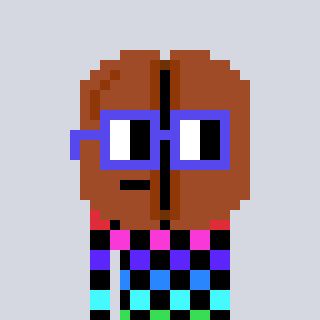
a pixel art character with square blue glasses, a coffeebean-shaped head and a purple-colored body on a cool background